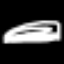
Label: diamond